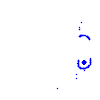
Particle: pion